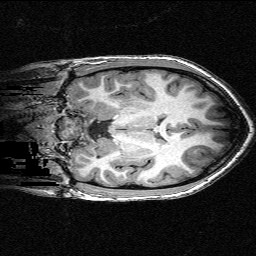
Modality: T1w
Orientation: coronal
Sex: female
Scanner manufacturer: siemens
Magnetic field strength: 3 T
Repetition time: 2.3 s
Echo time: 0.00336 s